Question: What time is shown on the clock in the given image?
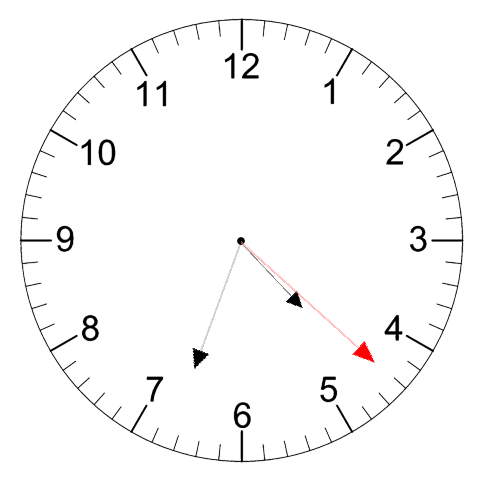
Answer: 04:33:22